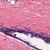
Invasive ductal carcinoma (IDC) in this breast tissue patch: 0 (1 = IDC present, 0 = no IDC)